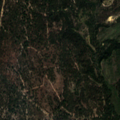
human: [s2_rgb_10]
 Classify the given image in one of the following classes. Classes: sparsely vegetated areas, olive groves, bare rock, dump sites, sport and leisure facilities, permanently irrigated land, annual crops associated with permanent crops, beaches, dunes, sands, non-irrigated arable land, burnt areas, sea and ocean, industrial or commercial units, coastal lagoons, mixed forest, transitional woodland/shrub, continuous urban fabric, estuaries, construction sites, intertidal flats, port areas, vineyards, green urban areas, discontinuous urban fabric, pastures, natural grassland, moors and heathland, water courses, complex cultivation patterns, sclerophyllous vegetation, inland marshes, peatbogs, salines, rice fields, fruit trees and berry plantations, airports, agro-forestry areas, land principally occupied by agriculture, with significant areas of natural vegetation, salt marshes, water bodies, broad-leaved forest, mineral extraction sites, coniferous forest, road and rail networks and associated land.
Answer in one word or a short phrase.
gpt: broad-leaved forest, mixed forest, transitional woodland/shrub